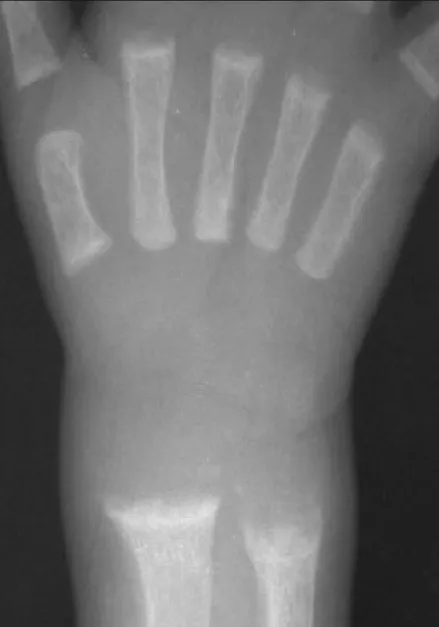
The metaphyses are frayed, cupped and splayed in the distal radius and ulna in rickets.
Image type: radiology (x_ray)